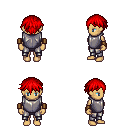
a pixel art fantasy rpg character, female body template, human, tanned skin, steel chest armor, metal pants, red short bangs hairstyle, leather bracers, four views (front, back, left, right), 2x2 character sprite sheet, small pixel art, hard edges, no anti-aliasing